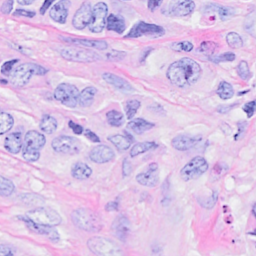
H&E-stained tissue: Breast